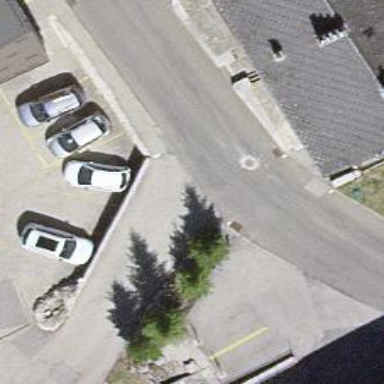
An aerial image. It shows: Smooth asphalt road in residential area.